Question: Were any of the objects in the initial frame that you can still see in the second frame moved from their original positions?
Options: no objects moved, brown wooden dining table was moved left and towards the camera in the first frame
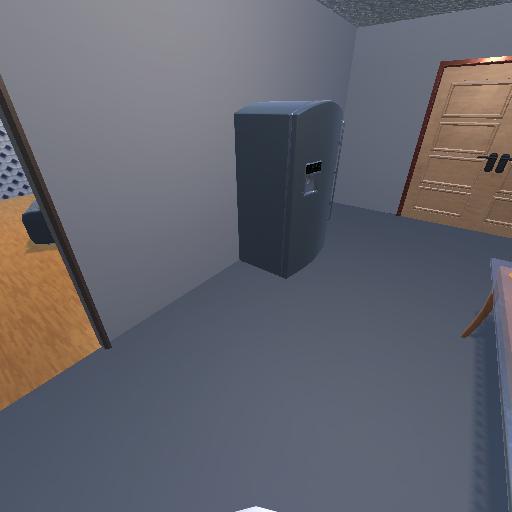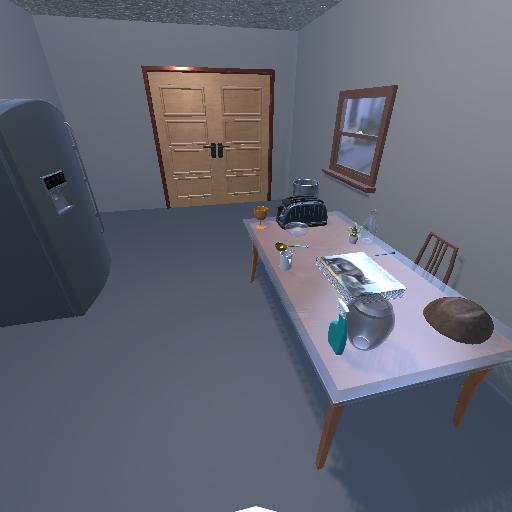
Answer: no objects moved